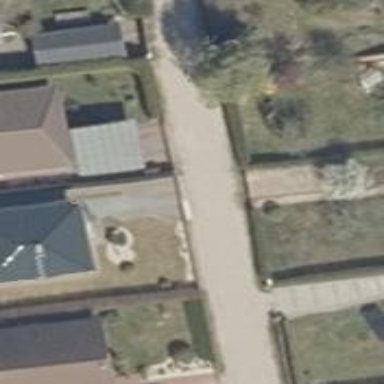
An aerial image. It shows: Residential road with compacted surface.